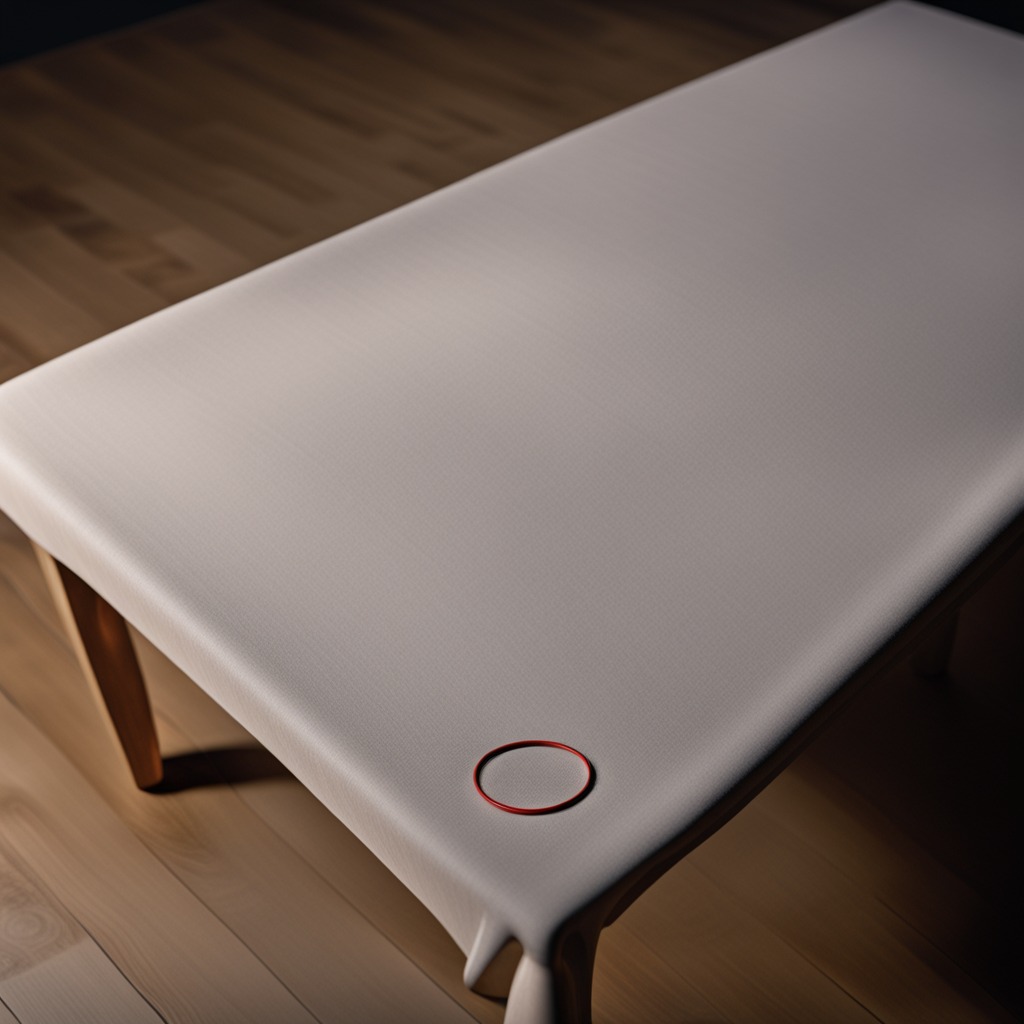
A rubber O-ring lying on a wooden table.